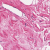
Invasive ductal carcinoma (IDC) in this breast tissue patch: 0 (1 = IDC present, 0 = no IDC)